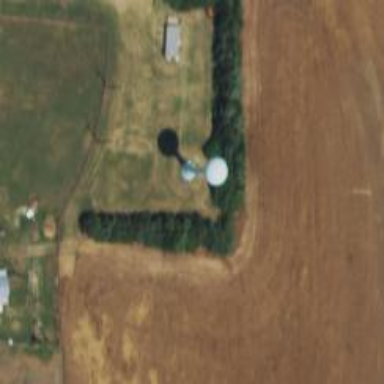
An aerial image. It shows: Water tower that is man-made.